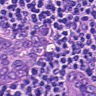
Metastatic tissue present: yes